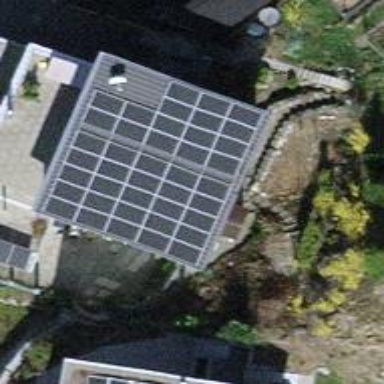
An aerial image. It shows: Solar photovoltaic panel generator.